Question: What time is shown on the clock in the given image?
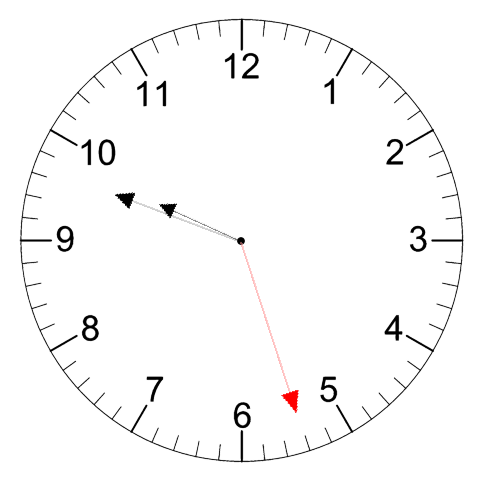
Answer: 09:48:27